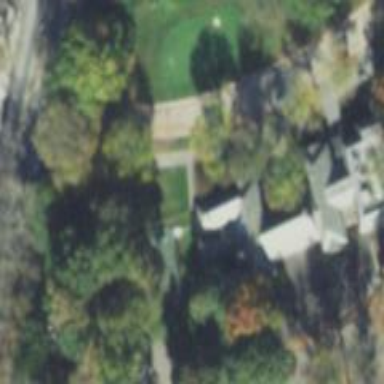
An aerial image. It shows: Clubhouse building for golf.